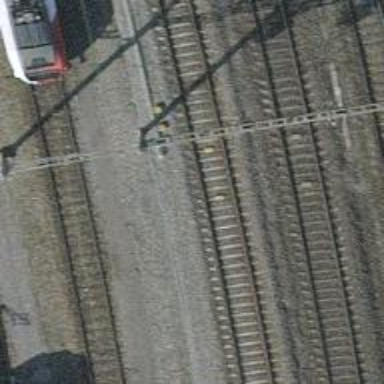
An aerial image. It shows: Railway signal.